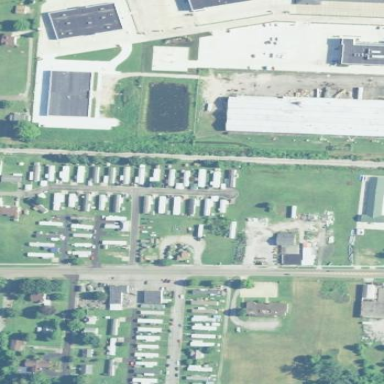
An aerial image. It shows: Residential area known as trailer park.